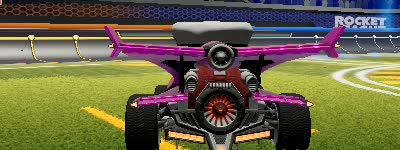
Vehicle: aftershock